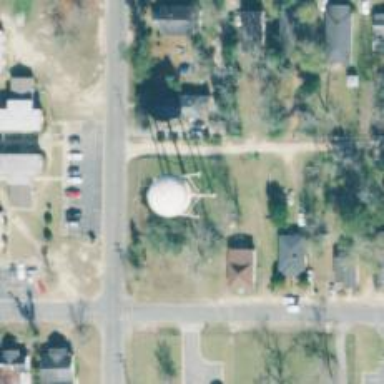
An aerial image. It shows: Water tower that is man-made.